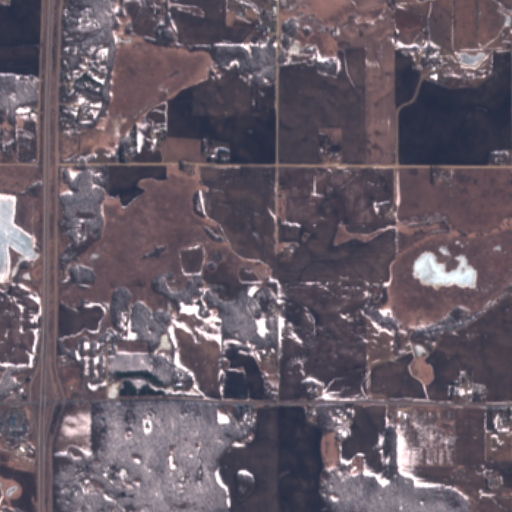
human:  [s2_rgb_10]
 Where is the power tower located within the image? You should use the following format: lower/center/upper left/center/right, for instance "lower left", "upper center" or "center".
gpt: The power tower is located in the lower left of the image.
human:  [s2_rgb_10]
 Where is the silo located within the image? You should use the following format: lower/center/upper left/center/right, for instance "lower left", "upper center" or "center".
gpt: The silo is located in the lower center of the image.
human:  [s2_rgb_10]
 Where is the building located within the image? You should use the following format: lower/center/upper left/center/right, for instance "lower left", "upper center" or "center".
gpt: The building is located in the lower of the image.
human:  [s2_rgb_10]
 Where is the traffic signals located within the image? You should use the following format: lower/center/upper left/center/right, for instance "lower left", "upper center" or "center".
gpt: The traffic signals is located in the lower left of the image.
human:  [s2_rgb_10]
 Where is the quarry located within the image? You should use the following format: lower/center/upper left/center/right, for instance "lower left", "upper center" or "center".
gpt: There is no quarry in the image.